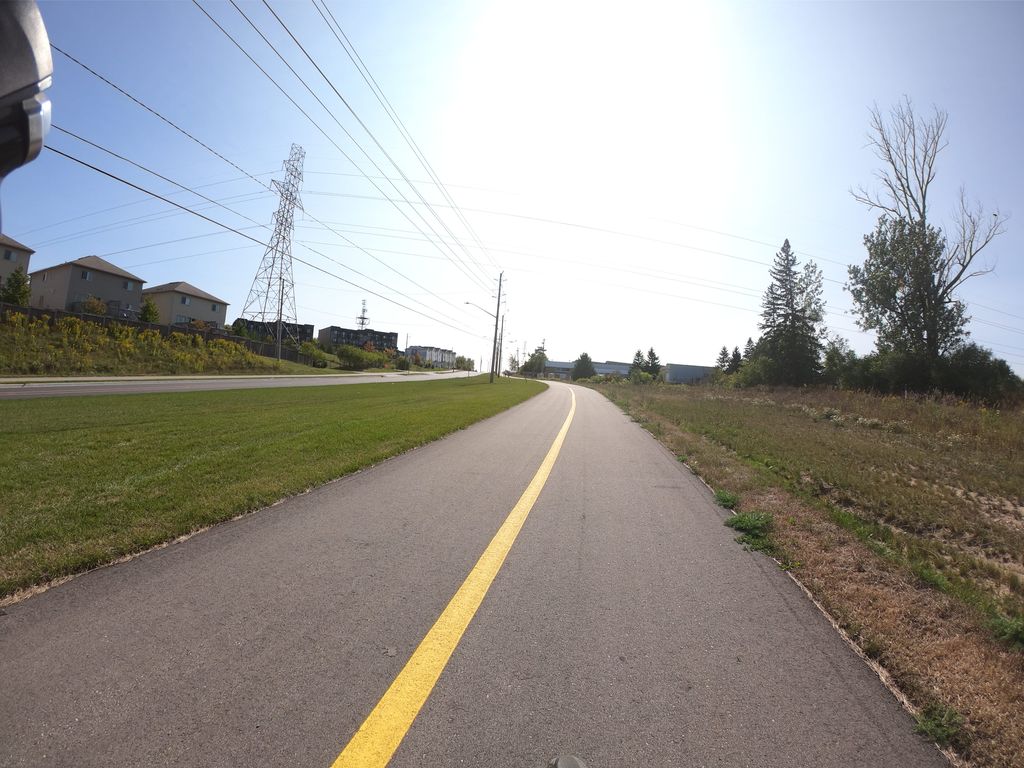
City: kitchener-waterloo